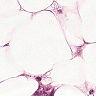
Metastatic tissue present: yes